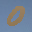
Label: 0